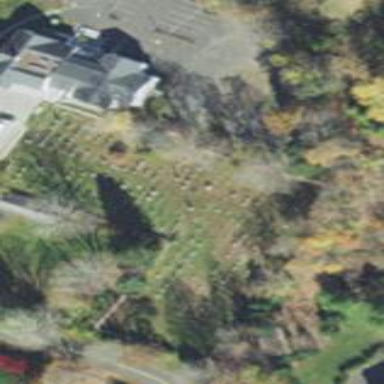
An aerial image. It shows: Cemetery.